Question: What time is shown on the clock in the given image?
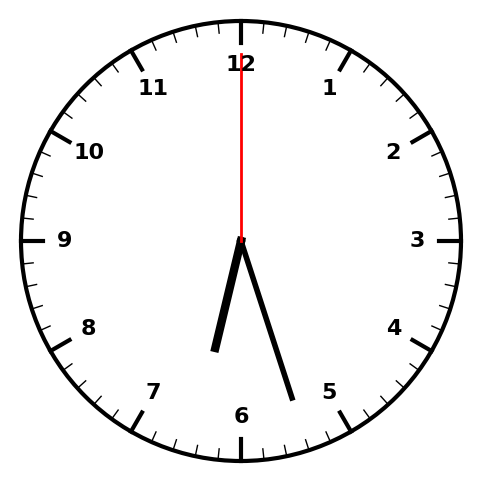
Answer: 06:27:00